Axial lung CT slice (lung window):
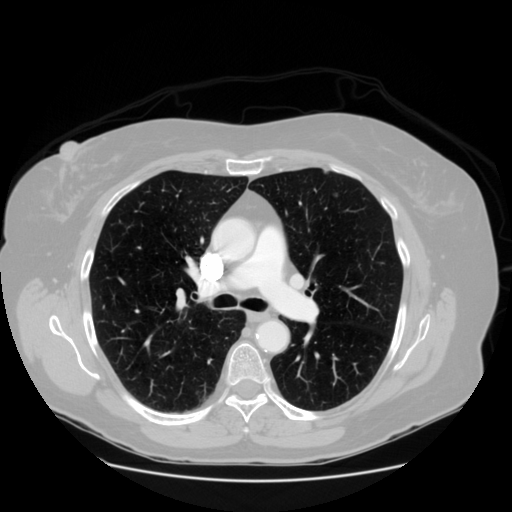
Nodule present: yes
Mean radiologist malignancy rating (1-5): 2.667